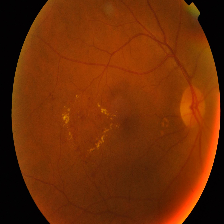
Diabetic retinopathy grade: Proliferative DR